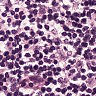
Metastatic tissue present: no